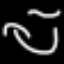
Label: squiggle